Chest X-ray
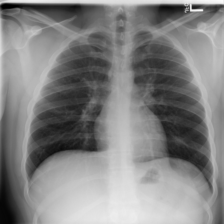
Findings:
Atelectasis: negative
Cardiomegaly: negative
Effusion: negative
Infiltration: negative
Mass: negative
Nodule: negative
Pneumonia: negative
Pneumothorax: negative
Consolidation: negative
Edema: negative
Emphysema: negative
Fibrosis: negative
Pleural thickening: negative
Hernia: negative